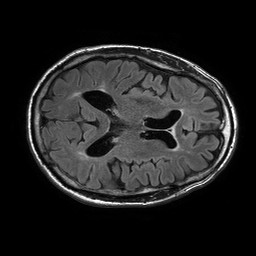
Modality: FLAIR
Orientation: axial
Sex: male
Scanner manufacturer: philips
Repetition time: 11 s
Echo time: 0.125 s